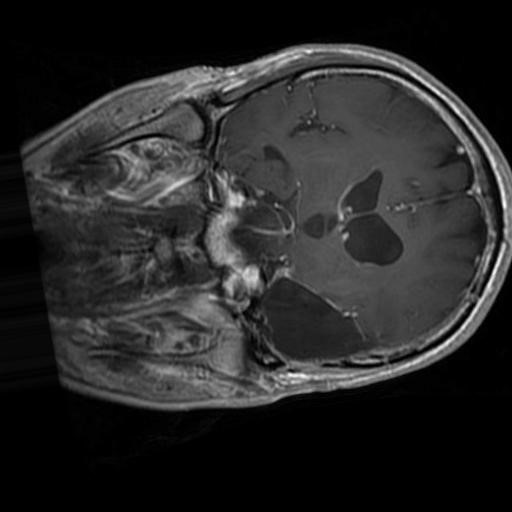
Label: brain_glioma